A 2-D grayscale encoding of one vibration snapshot from a rotor kit is shown. Based on the visible evidence, which rotor condition applies: normal, misalignment, unbalance, looseness?
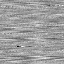
Answer: misalignment